Question: What is the battery type?
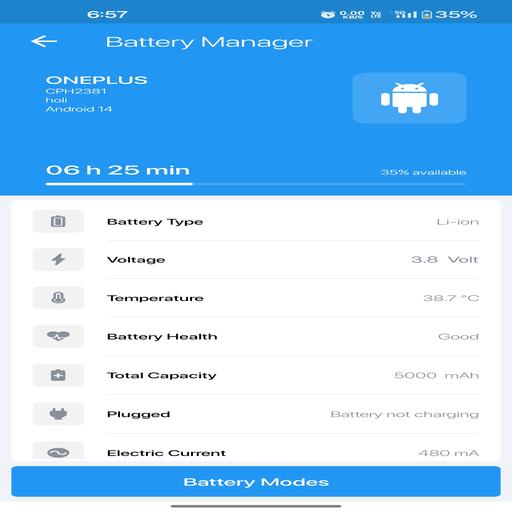
Answer: Li-ion